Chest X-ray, PA view. Patient: 45 years old, sex F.
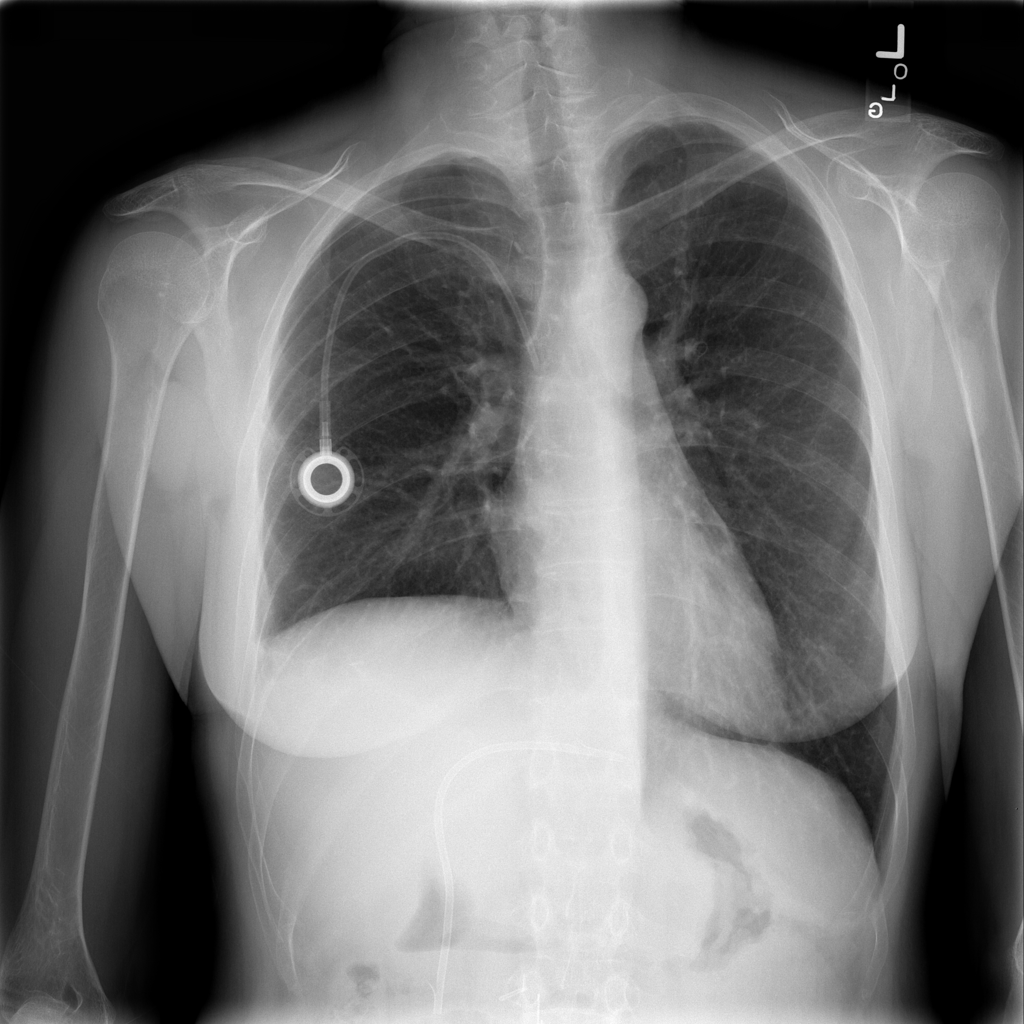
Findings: Pleural_Thickening